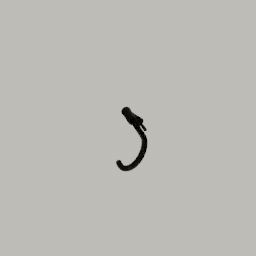
Label: appliances